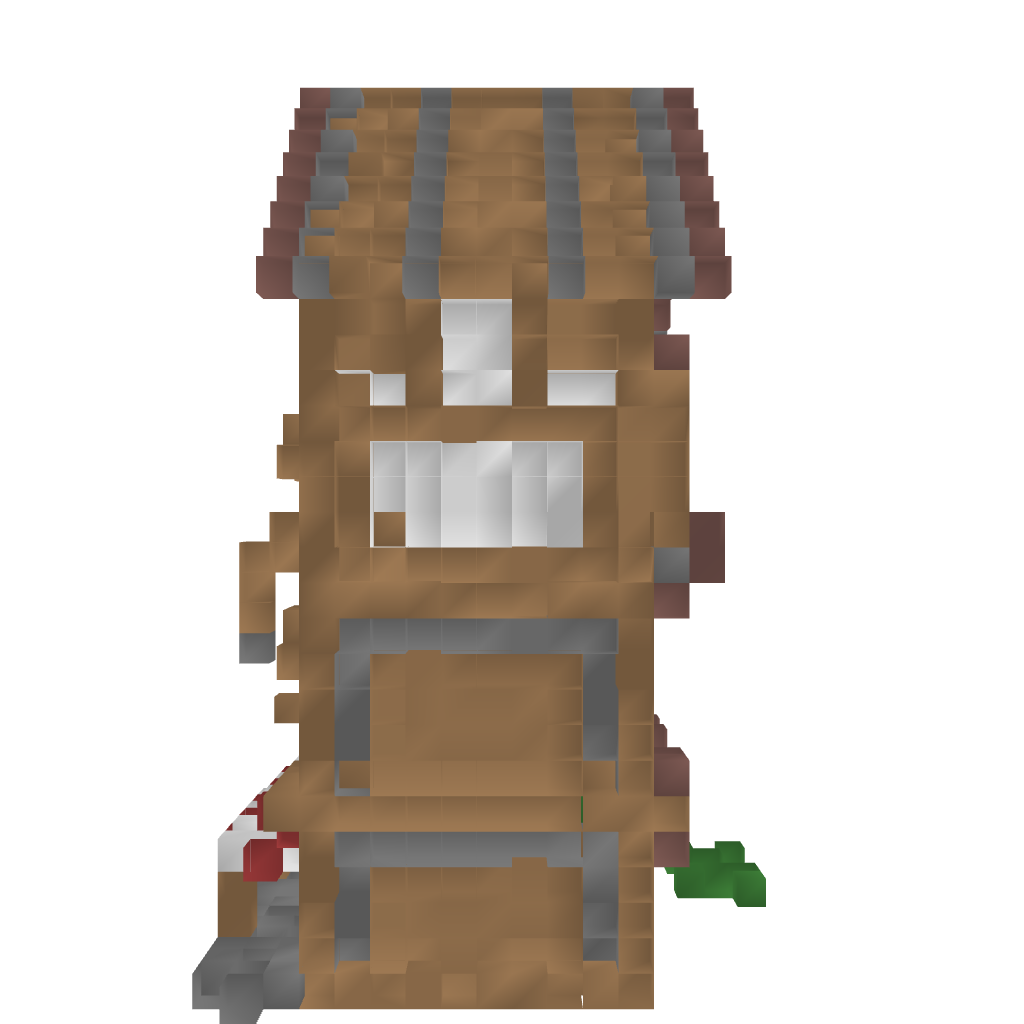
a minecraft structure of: rustic inn high quality